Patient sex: F
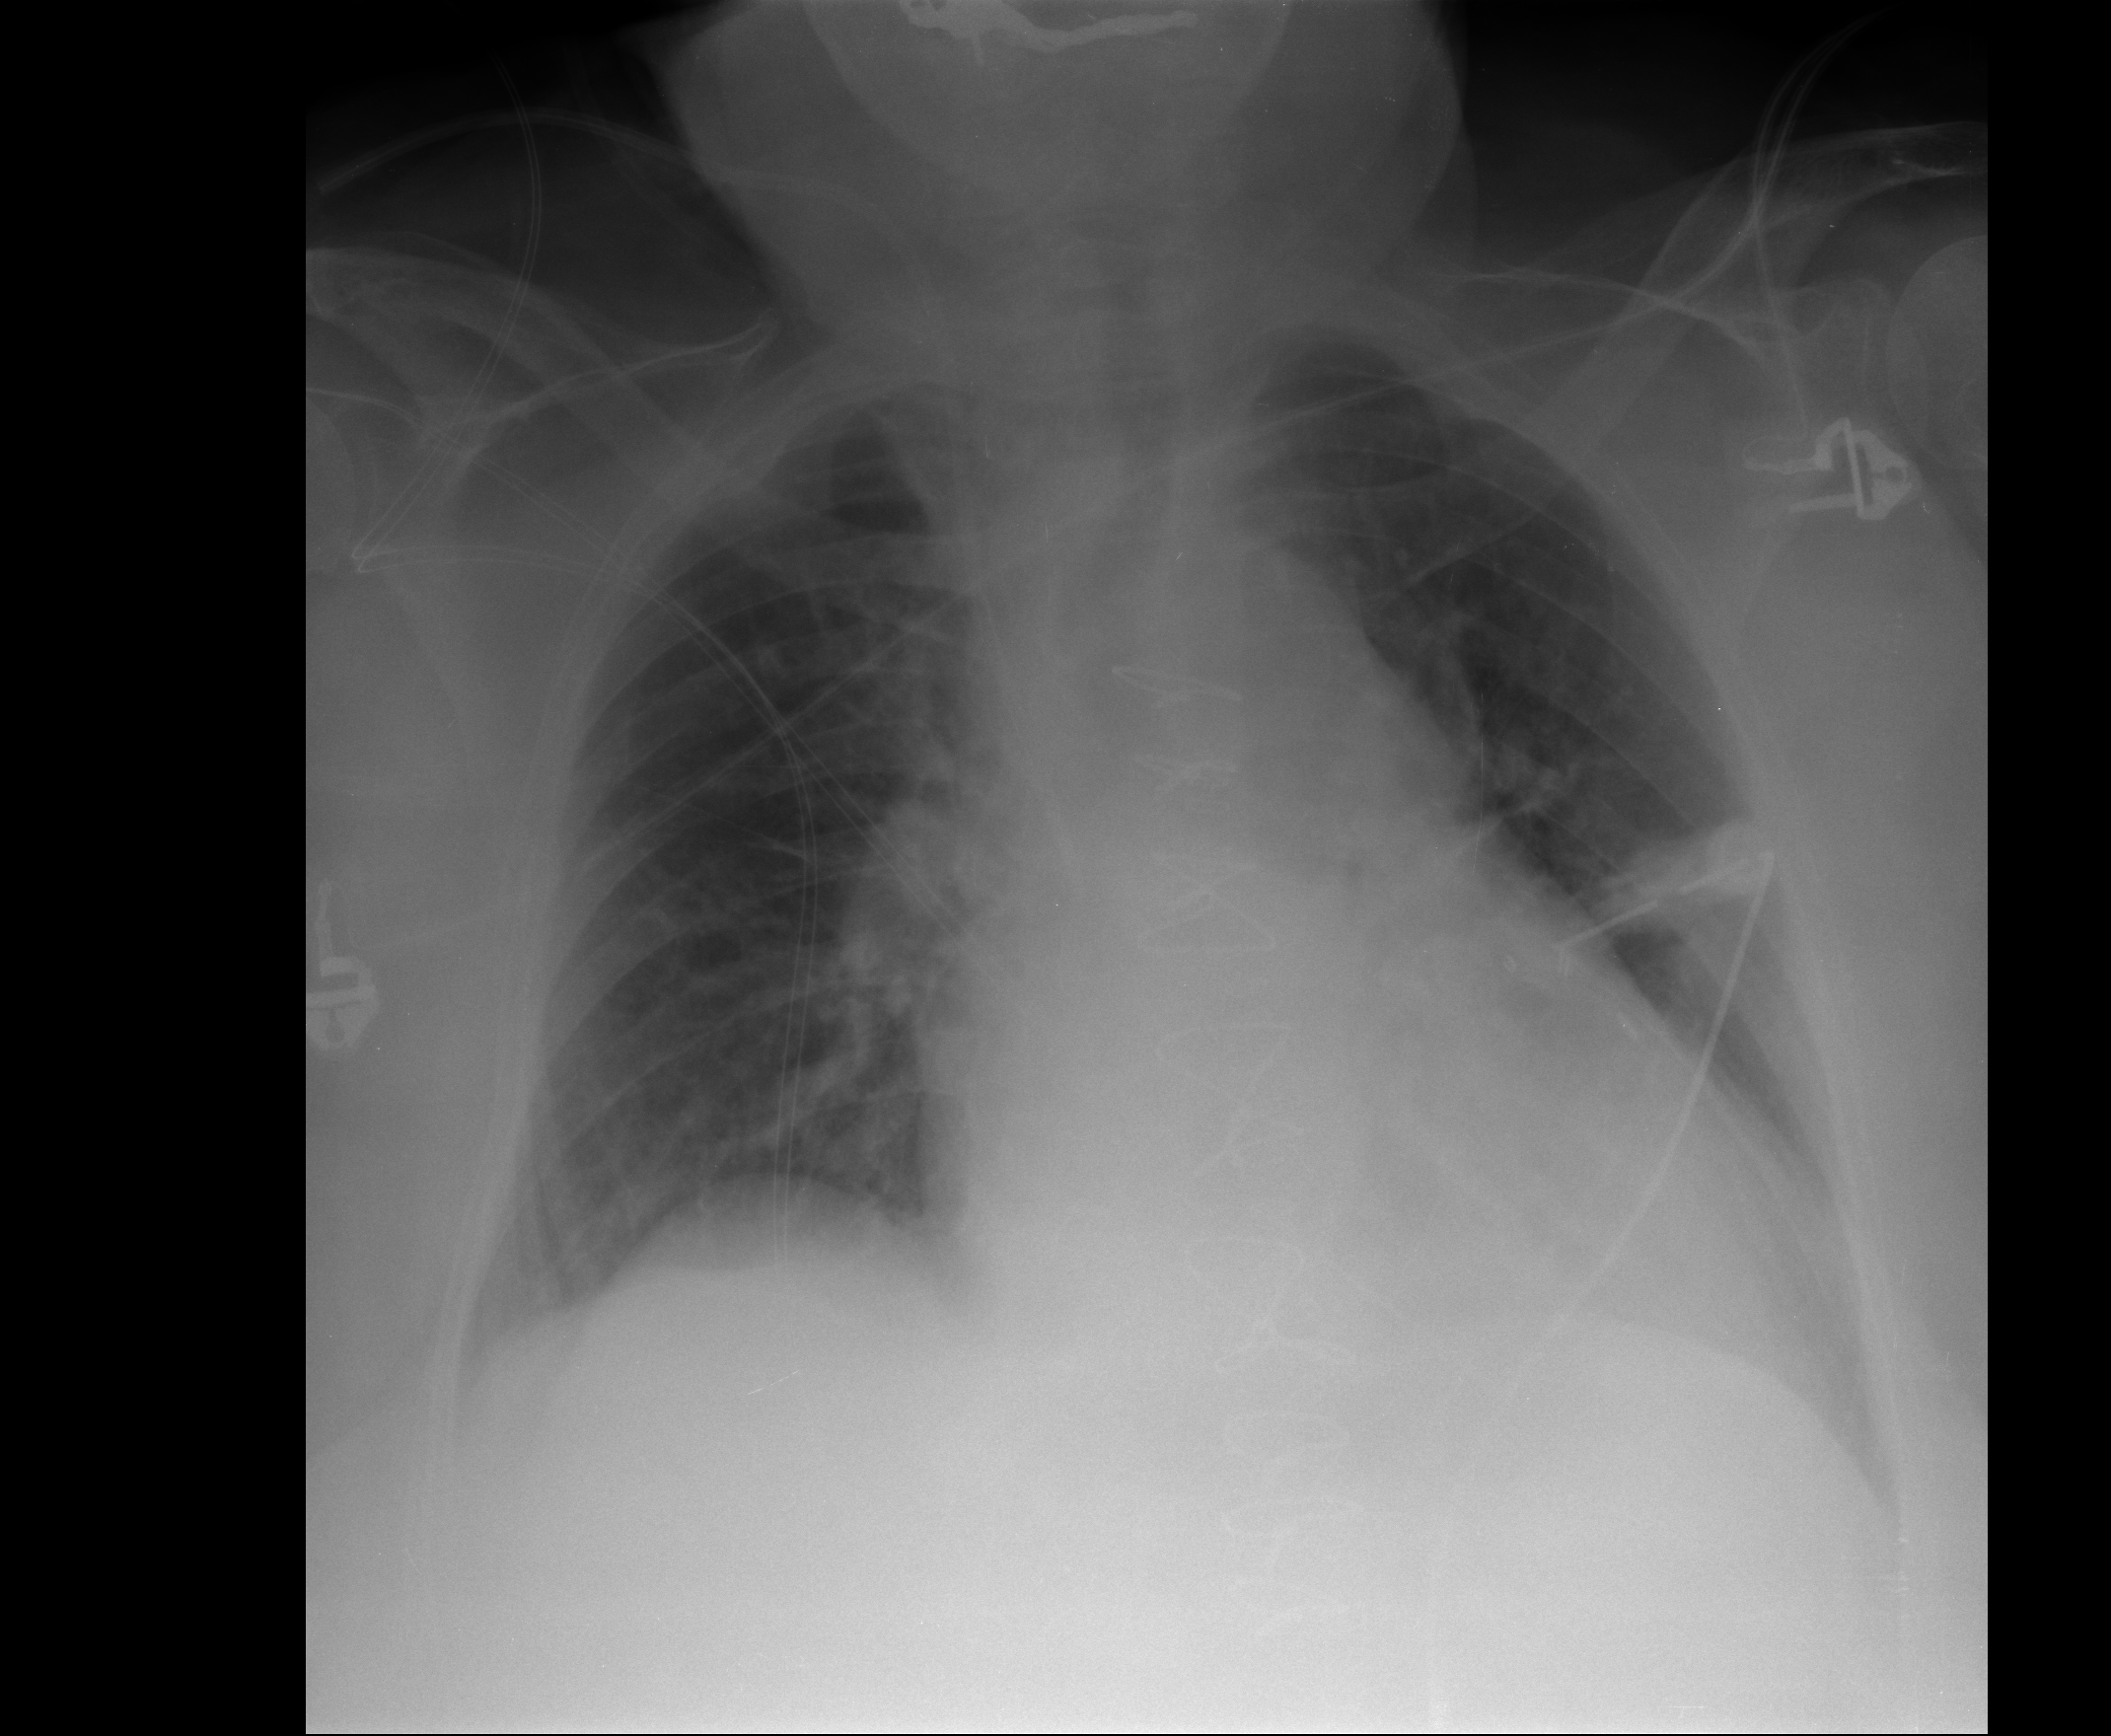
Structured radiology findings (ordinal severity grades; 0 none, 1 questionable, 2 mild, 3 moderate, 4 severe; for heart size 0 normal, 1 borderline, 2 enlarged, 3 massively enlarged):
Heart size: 2
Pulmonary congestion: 2
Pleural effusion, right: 1
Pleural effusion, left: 0
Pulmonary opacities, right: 1
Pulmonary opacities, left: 1
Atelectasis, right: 1
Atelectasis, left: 2